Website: crate-barrel
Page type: gifting
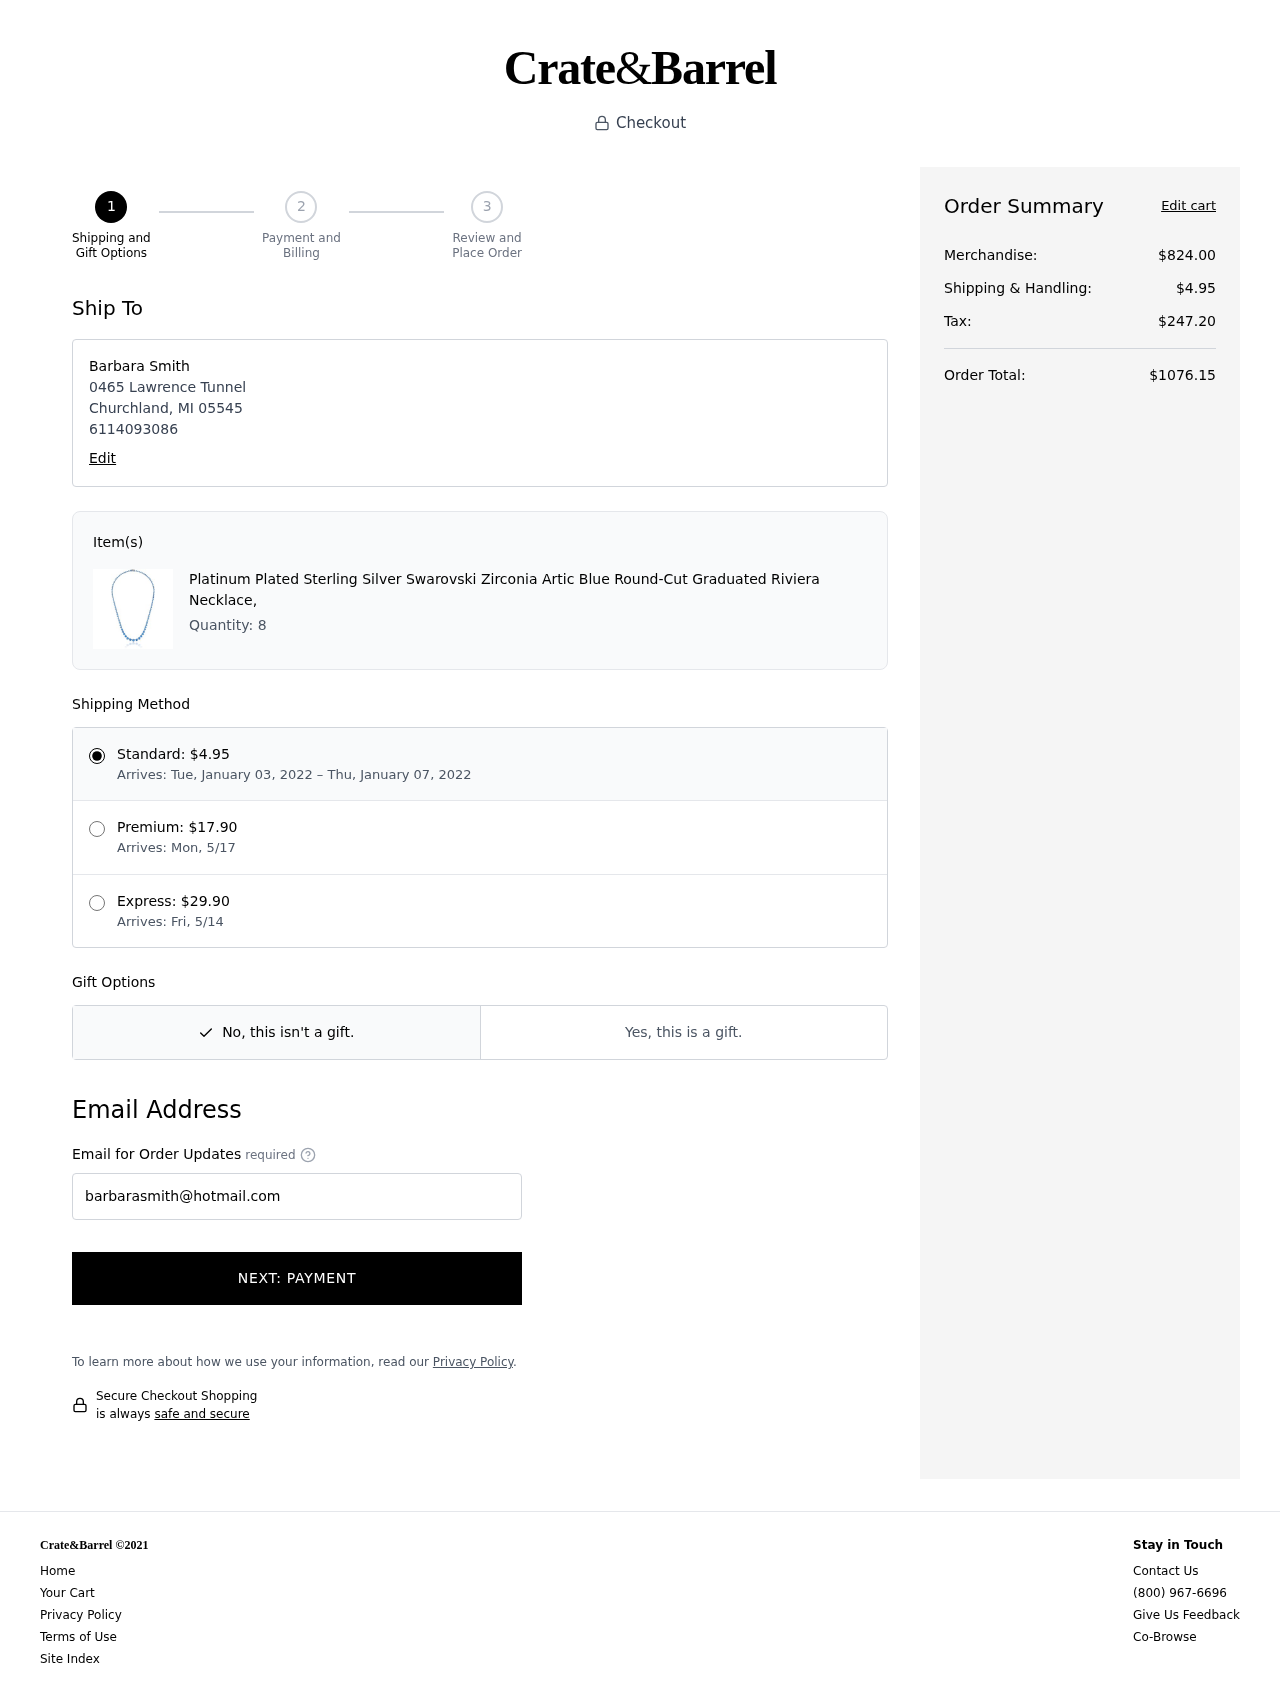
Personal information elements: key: PII_CITY
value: Churchland
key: PII_FULLNAME
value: Barbara Smith
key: PII_PHONE
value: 6114093086
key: PII_POSTCODE
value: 05545
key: PII_STATE_ABBR
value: MI
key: PII_STREET
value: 0465 Lawrence Tunnel
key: PII_EMAIL
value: barbarasmith@hotmail.com
Product elements: key: PRODUCT1_NAME
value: Platinum Plated Sterling Silver Swarovski Zirconia Artic Blue Round-Cut Graduated Riviera Necklace,
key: PRODUCT1_QUANTITY
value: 8
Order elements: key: ORDER_SHIPPING_DATE
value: January 03, 2022
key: ORDER_DELIVERY_DATE
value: January 07, 2022
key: ORDER_SUBTOTAL
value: $824.00
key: ORDER_SHIPPING_COST
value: $4.95
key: ORDER_TAX
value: $247.20
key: ORDER_TOTAL
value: $1076.15